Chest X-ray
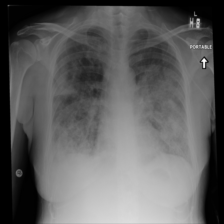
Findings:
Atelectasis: negative
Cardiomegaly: negative
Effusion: negative
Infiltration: positive
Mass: negative
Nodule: negative
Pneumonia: negative
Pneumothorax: negative
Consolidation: negative
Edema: negative
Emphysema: negative
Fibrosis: negative
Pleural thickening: negative
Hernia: negative